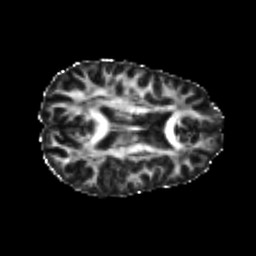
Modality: FA
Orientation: axial
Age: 22
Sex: female
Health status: healthy
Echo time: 0.074 s